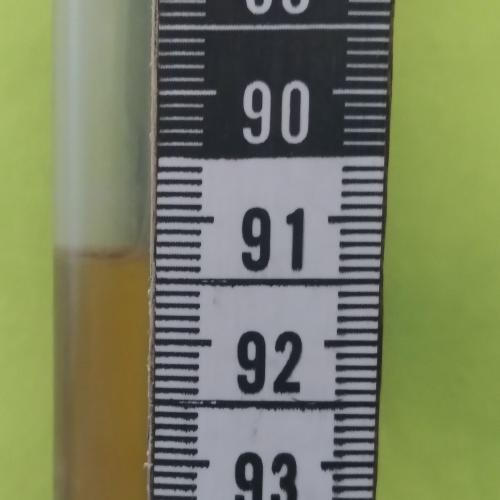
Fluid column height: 91.3 cm